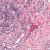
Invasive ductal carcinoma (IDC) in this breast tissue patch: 0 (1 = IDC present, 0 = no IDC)